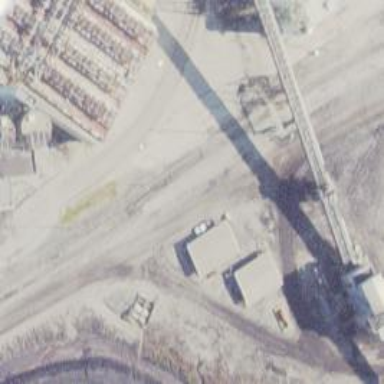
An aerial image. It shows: Railway yard used for servicing trains.